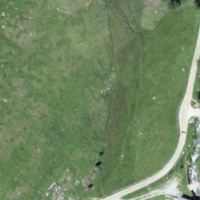
EUNIS habitat code: 26
Species observed at this site:
Campanula glomerata